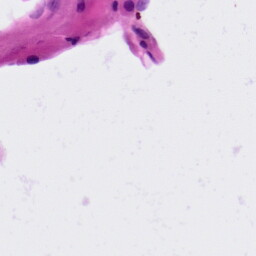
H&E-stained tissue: Lung